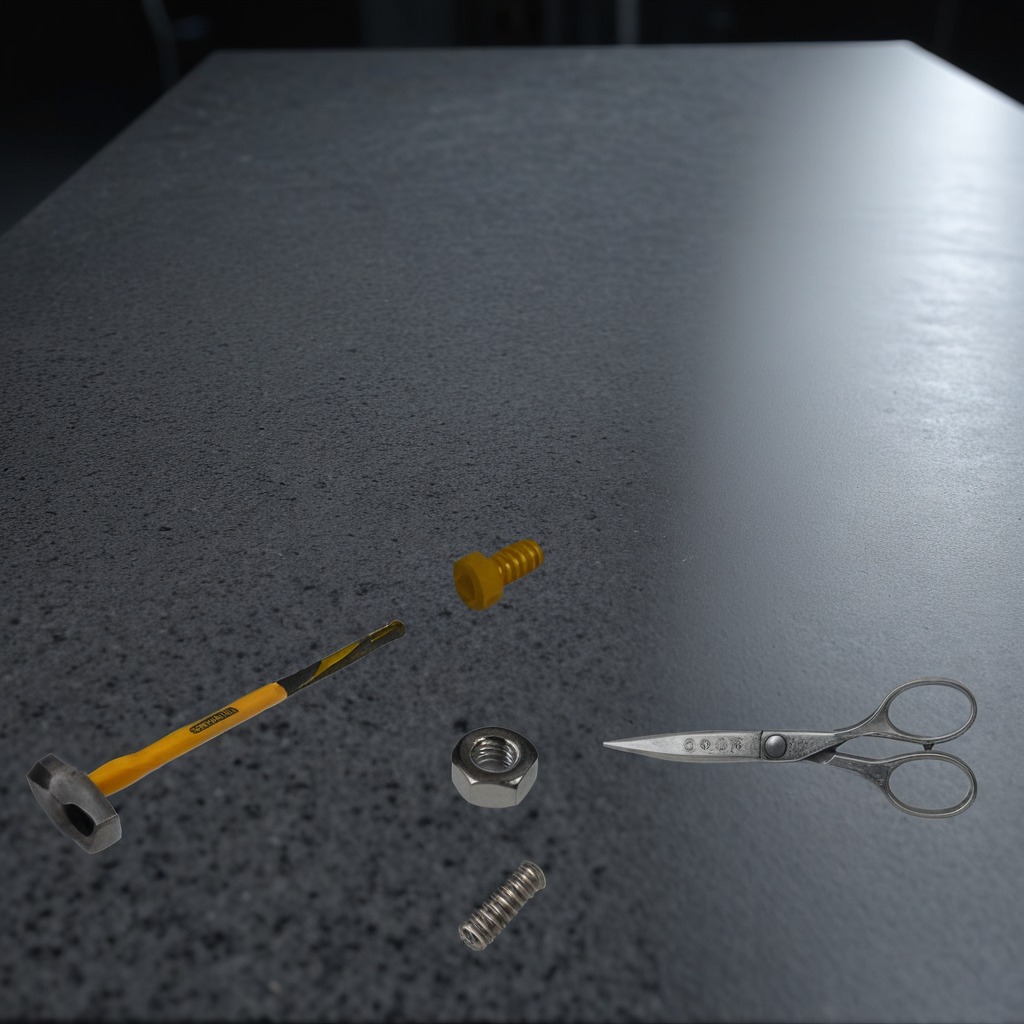
A metal machine screw, a hammer, a coiled metal spring, a metal nut, and a pair of scissors are lying on the clean granite table inside a workshop at night dim ambient light soft shadows worn but